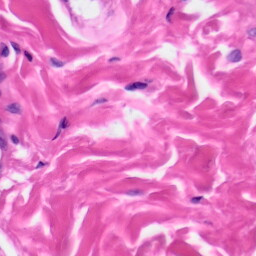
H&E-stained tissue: Skin